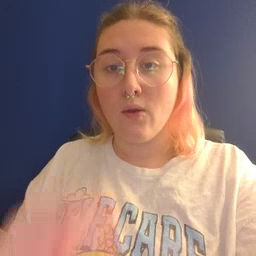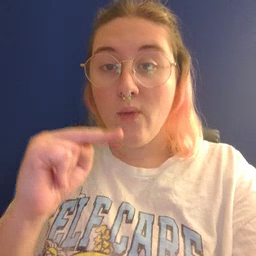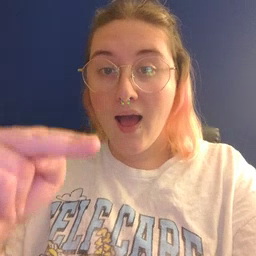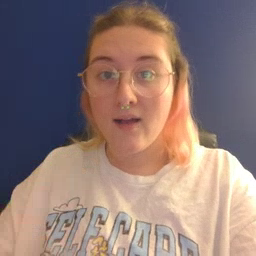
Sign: ride